Aerial crown-view tile of a tropical tree (Barro Colorado Island, Panama), acquired 20240611:
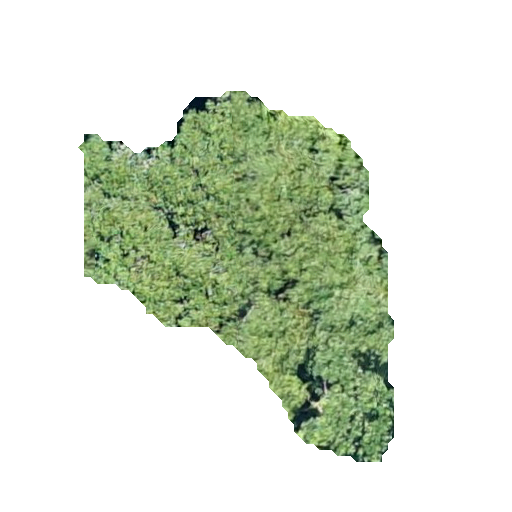
Species: Protium stevensonii
GBIF accepted scientific name: Tetragastris panamensis
Crown area: 111.999 m²